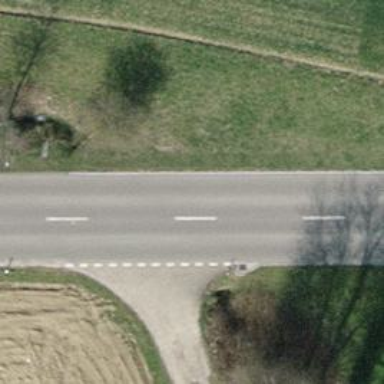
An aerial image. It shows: Asphalt road classified as tertiary.